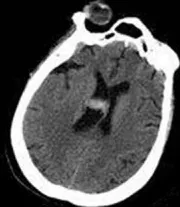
Preoperative and postoperative CT. The postoperative head CT taken during the patient's acute respiratory failure and shortness of breath excluded an intracranial re-hemorrhage in the lateral ventricles.
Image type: radiology (ct)